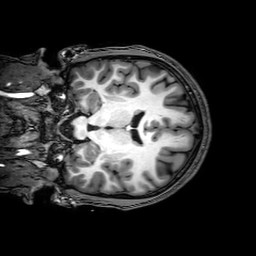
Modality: T1w
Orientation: coronal
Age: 24
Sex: male
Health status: healthy
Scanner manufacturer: philips
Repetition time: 0.008164 s
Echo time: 0.00373 s